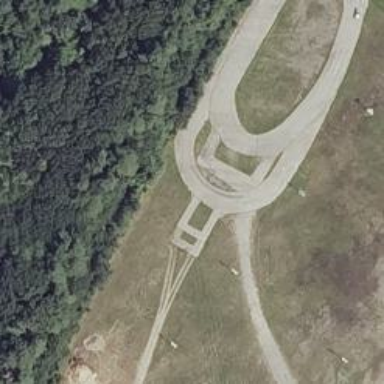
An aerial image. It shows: Motor sport raceway.